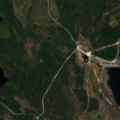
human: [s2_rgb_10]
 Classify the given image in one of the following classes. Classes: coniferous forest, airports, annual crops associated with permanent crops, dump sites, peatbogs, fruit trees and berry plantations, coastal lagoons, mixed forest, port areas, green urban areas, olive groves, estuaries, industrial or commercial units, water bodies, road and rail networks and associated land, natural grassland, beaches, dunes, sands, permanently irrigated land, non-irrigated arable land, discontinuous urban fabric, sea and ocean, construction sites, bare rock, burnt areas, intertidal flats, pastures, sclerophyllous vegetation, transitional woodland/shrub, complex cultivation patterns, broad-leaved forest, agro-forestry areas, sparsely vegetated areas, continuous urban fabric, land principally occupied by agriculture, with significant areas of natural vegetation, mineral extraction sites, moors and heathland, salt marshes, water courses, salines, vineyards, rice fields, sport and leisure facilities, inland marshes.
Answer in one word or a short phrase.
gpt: coniferous forest, transitional woodland/shrub, water bodies